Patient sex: M
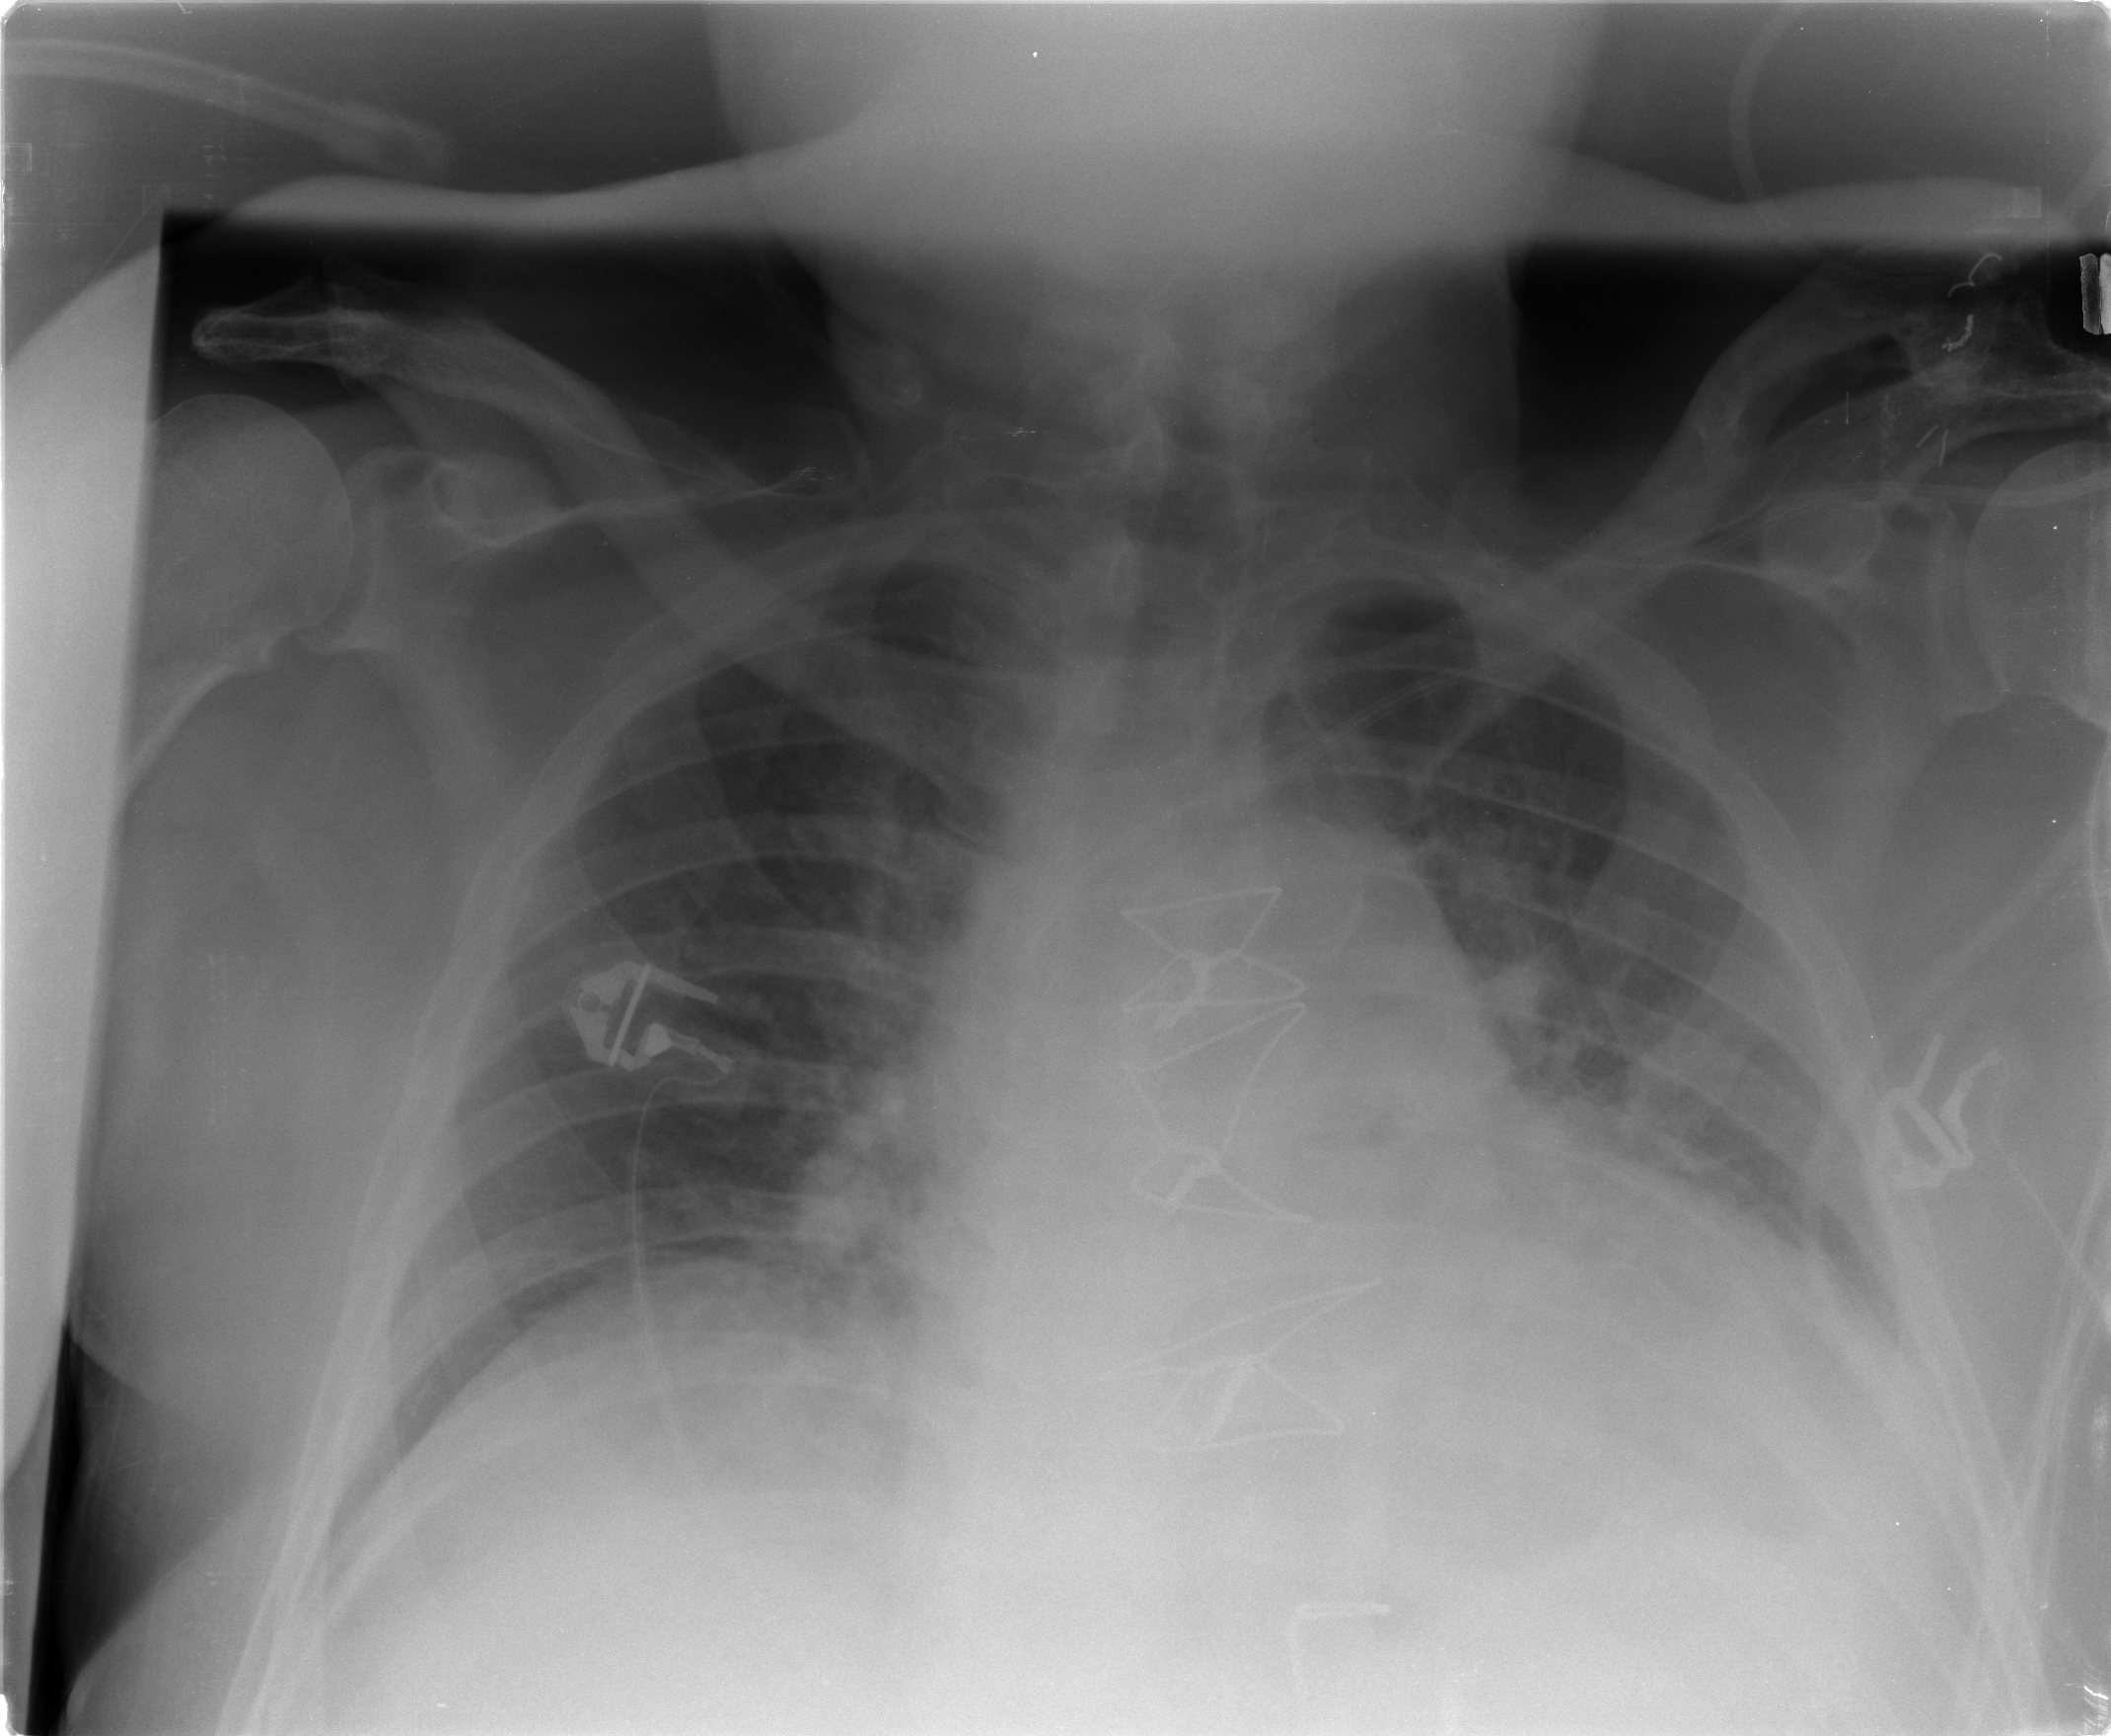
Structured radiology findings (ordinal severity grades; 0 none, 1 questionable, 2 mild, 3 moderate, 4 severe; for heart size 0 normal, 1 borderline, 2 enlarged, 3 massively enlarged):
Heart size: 3
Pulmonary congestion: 2
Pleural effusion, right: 0
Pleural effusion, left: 1
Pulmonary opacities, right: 0
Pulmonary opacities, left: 0
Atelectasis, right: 2
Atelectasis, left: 2